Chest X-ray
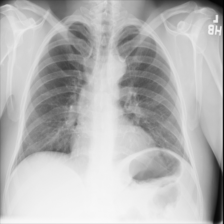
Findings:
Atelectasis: negative
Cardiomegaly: negative
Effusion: negative
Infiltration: negative
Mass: negative
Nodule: negative
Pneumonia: negative
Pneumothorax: negative
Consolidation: negative
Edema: negative
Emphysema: negative
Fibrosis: negative
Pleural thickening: negative
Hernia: negative